Aerial crown-view tile of a tropical tree (Barro Colorado Island, Panama), acquired 20241112:
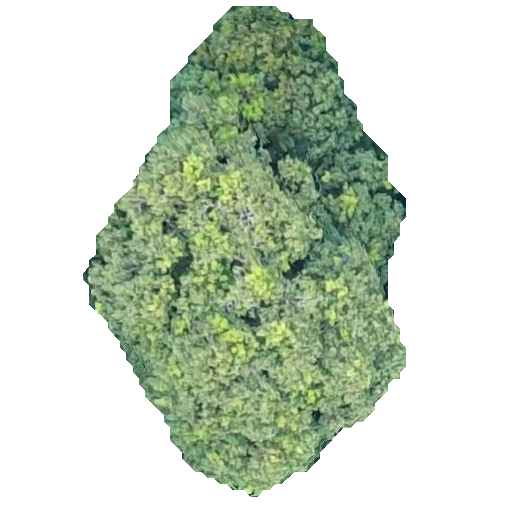
Species: Trichilia tuberculata
GBIF accepted scientific name: Trichilia tuberculata
Crown area: 162.022 m²